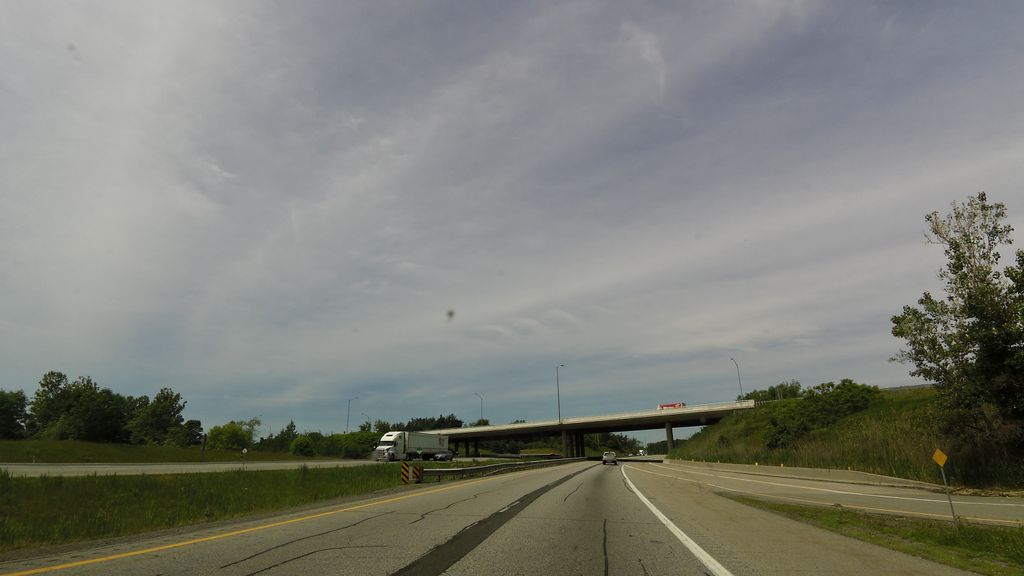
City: hamilton